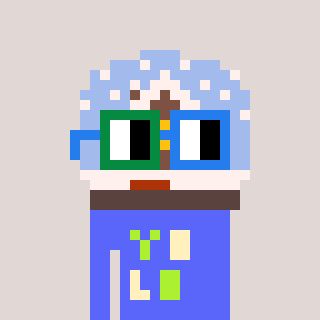
a pixel art character with square green and blue glasses, a snow globe-shaped head and a purple-colored body on a warm background